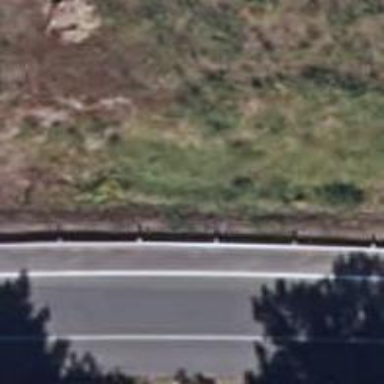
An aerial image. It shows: Guard rail.